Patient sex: F
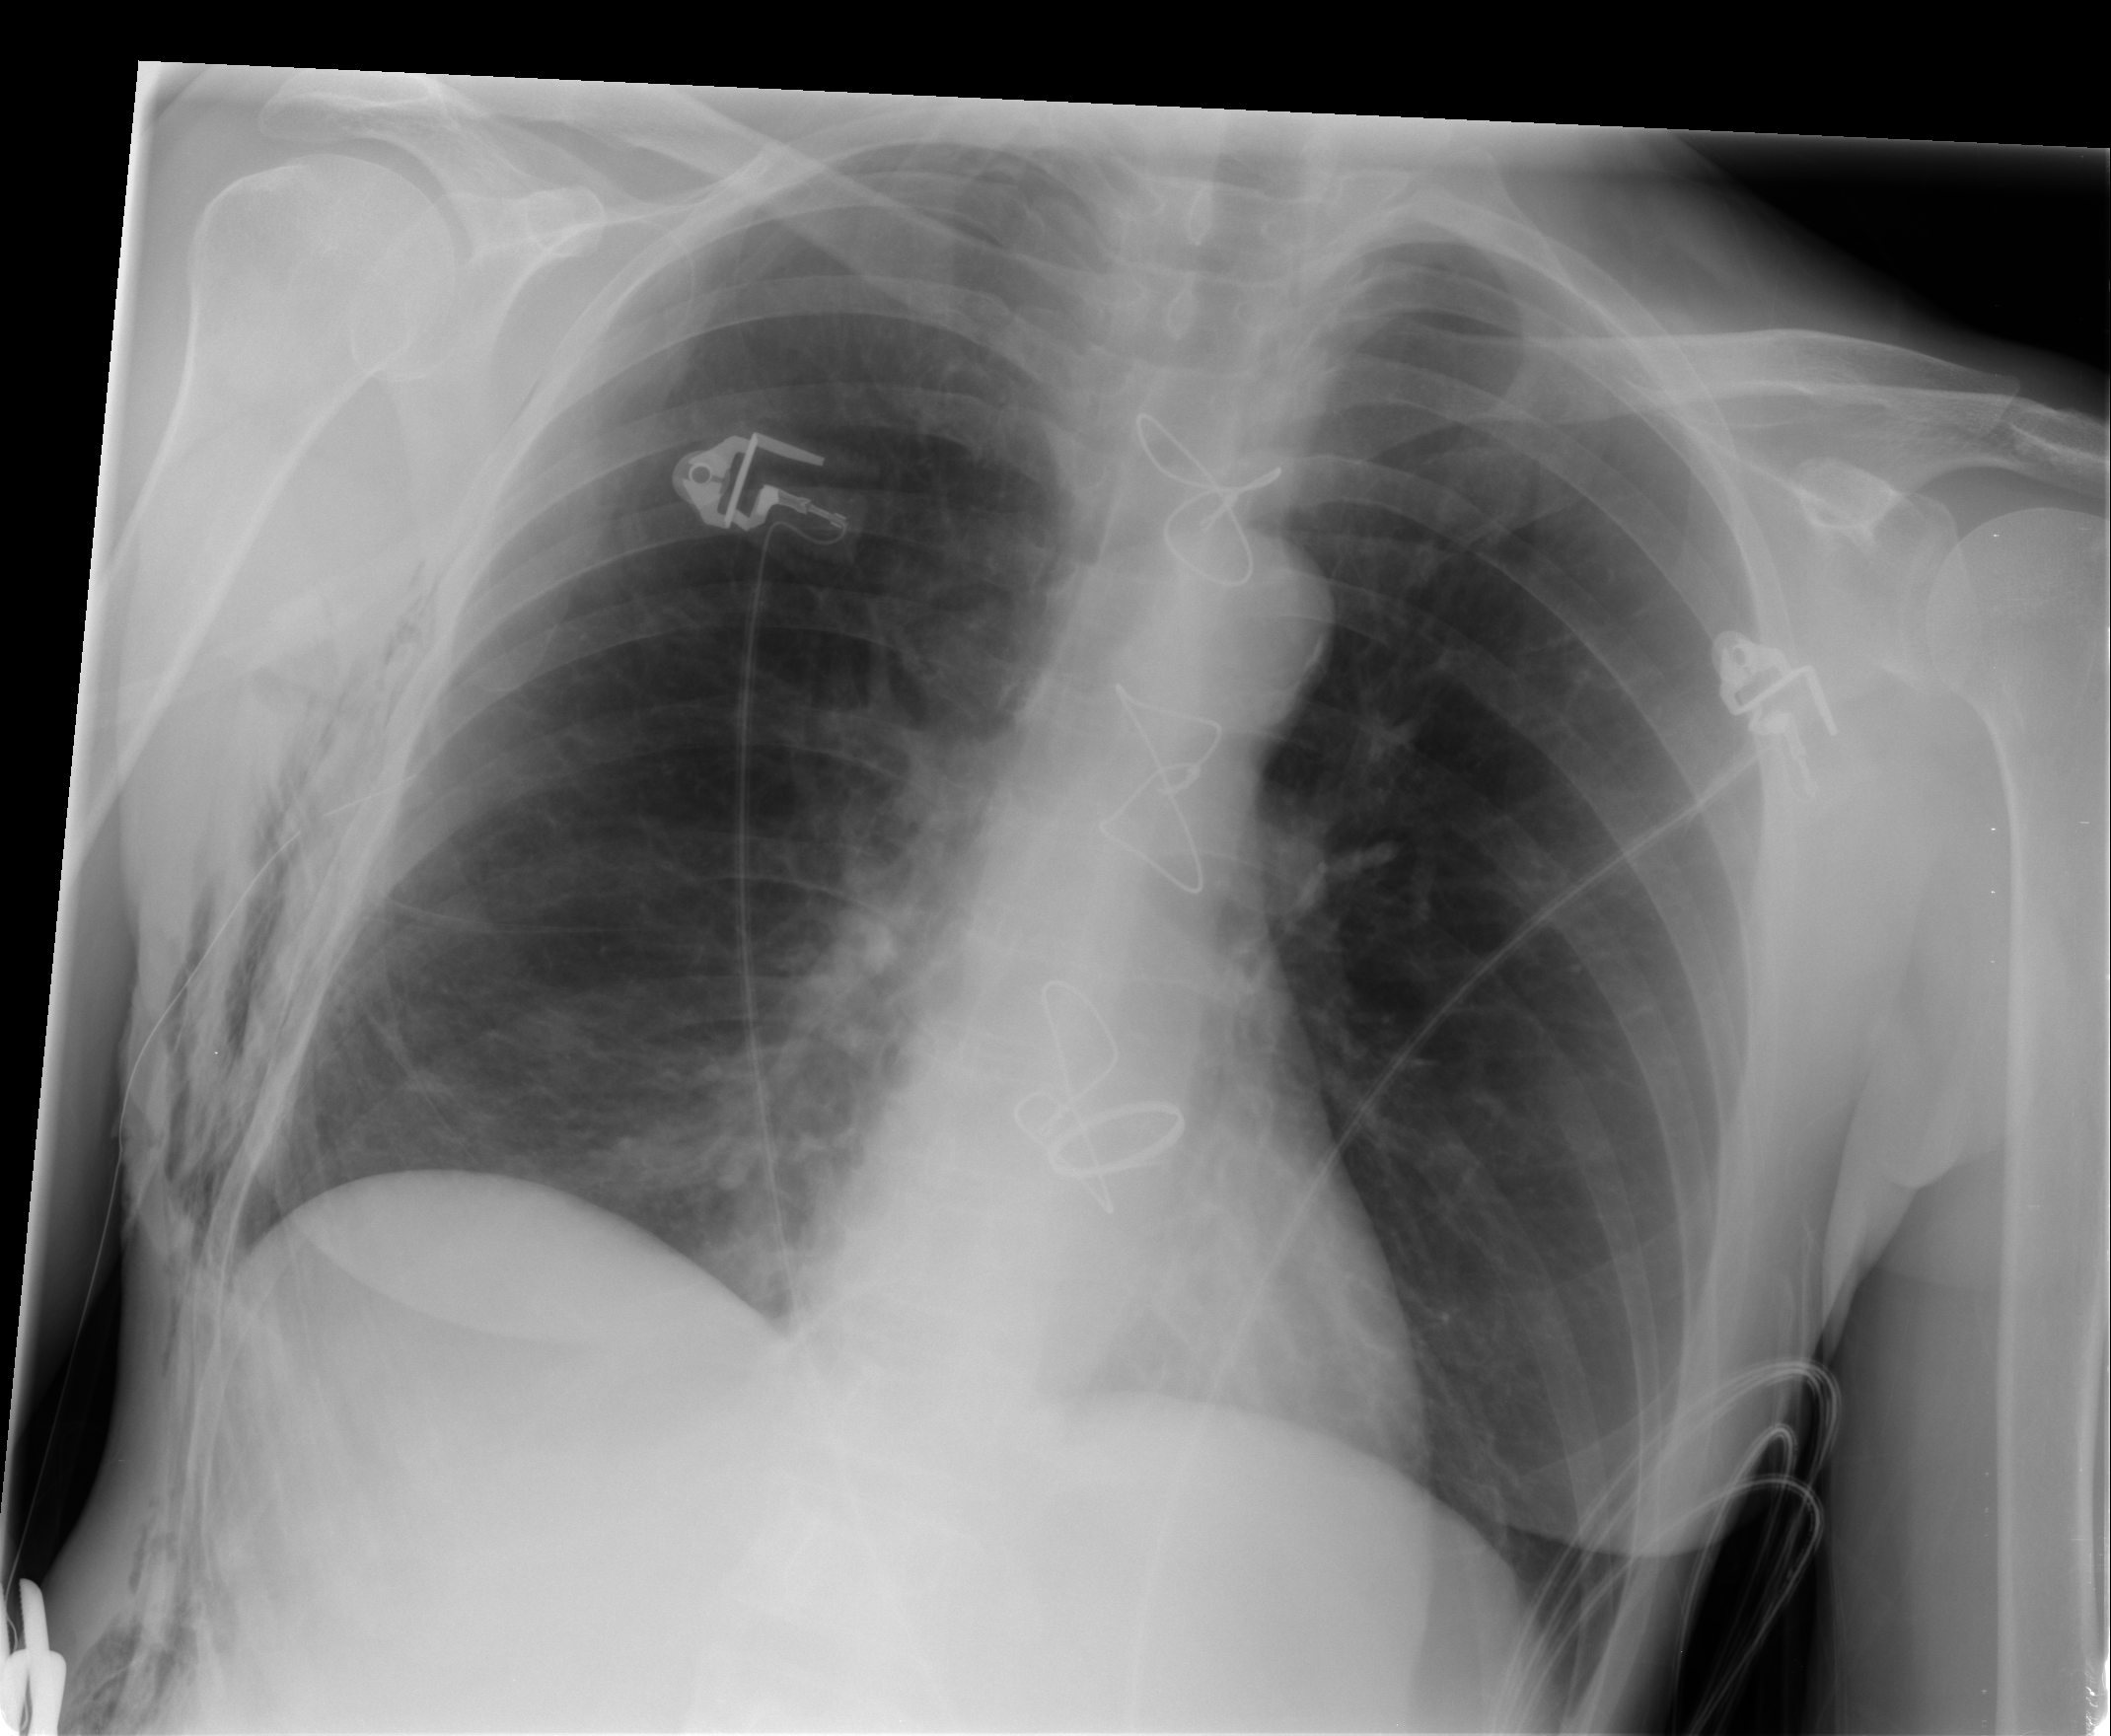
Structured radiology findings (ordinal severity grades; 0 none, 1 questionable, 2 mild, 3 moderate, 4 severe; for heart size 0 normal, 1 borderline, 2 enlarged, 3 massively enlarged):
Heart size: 0
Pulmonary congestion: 0
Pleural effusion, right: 0
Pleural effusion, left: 0
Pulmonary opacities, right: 0
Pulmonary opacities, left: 0
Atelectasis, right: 2
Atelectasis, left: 2